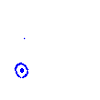
Particle: kaon